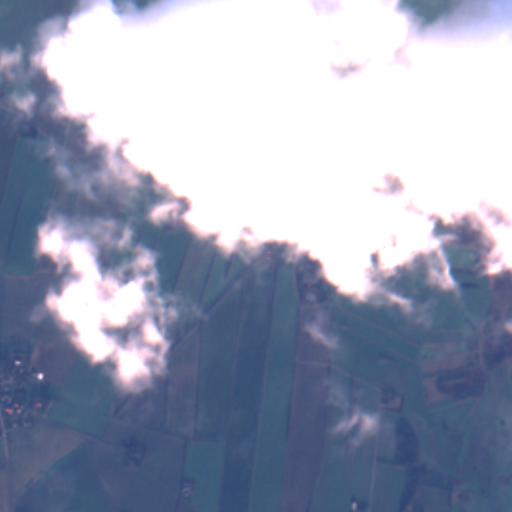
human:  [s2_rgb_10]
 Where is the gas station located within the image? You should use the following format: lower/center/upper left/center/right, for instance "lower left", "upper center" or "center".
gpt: The gas station is located in the lower left of the image.
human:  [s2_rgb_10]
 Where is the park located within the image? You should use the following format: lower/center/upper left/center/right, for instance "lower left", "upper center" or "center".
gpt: The park is located in the lower left of the image.
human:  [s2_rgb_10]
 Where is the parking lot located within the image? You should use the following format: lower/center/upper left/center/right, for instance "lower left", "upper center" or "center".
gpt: The parking lot is located in the lower left of the image.
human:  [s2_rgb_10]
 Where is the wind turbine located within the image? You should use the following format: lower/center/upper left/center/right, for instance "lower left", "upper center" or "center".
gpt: The wind turbine is located in the upper left of the image.
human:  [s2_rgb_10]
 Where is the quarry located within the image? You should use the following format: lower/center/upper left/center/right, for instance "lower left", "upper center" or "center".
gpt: There is no quarry in the image.